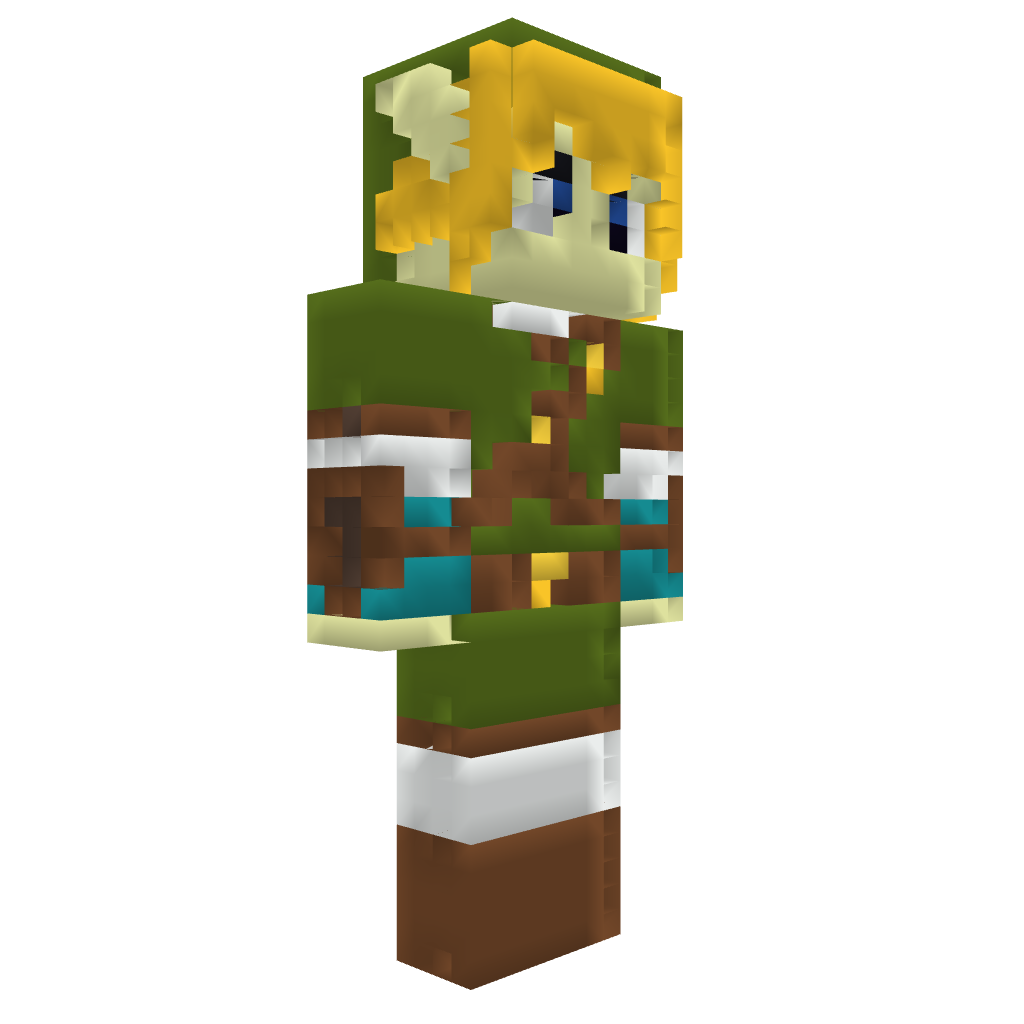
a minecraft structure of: Link's Statue